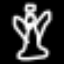
Label: angel